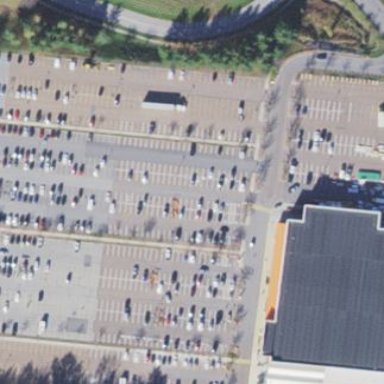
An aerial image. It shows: Parking area with surface.